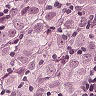
Metastatic tissue present: yes